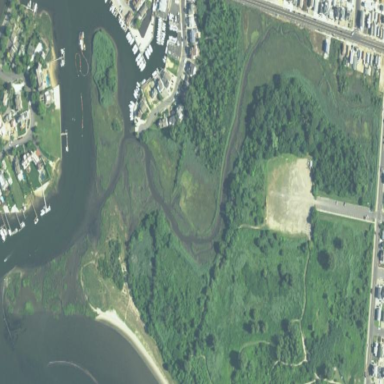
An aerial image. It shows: Saltmarsh wetland with tidal influence.